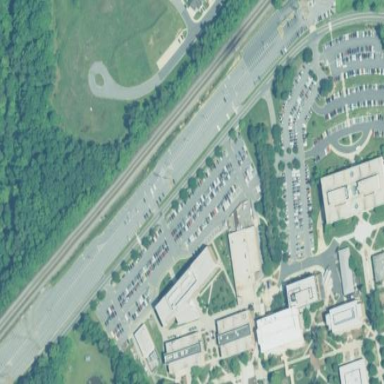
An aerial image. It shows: Parking area with asphalt surface.